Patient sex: F
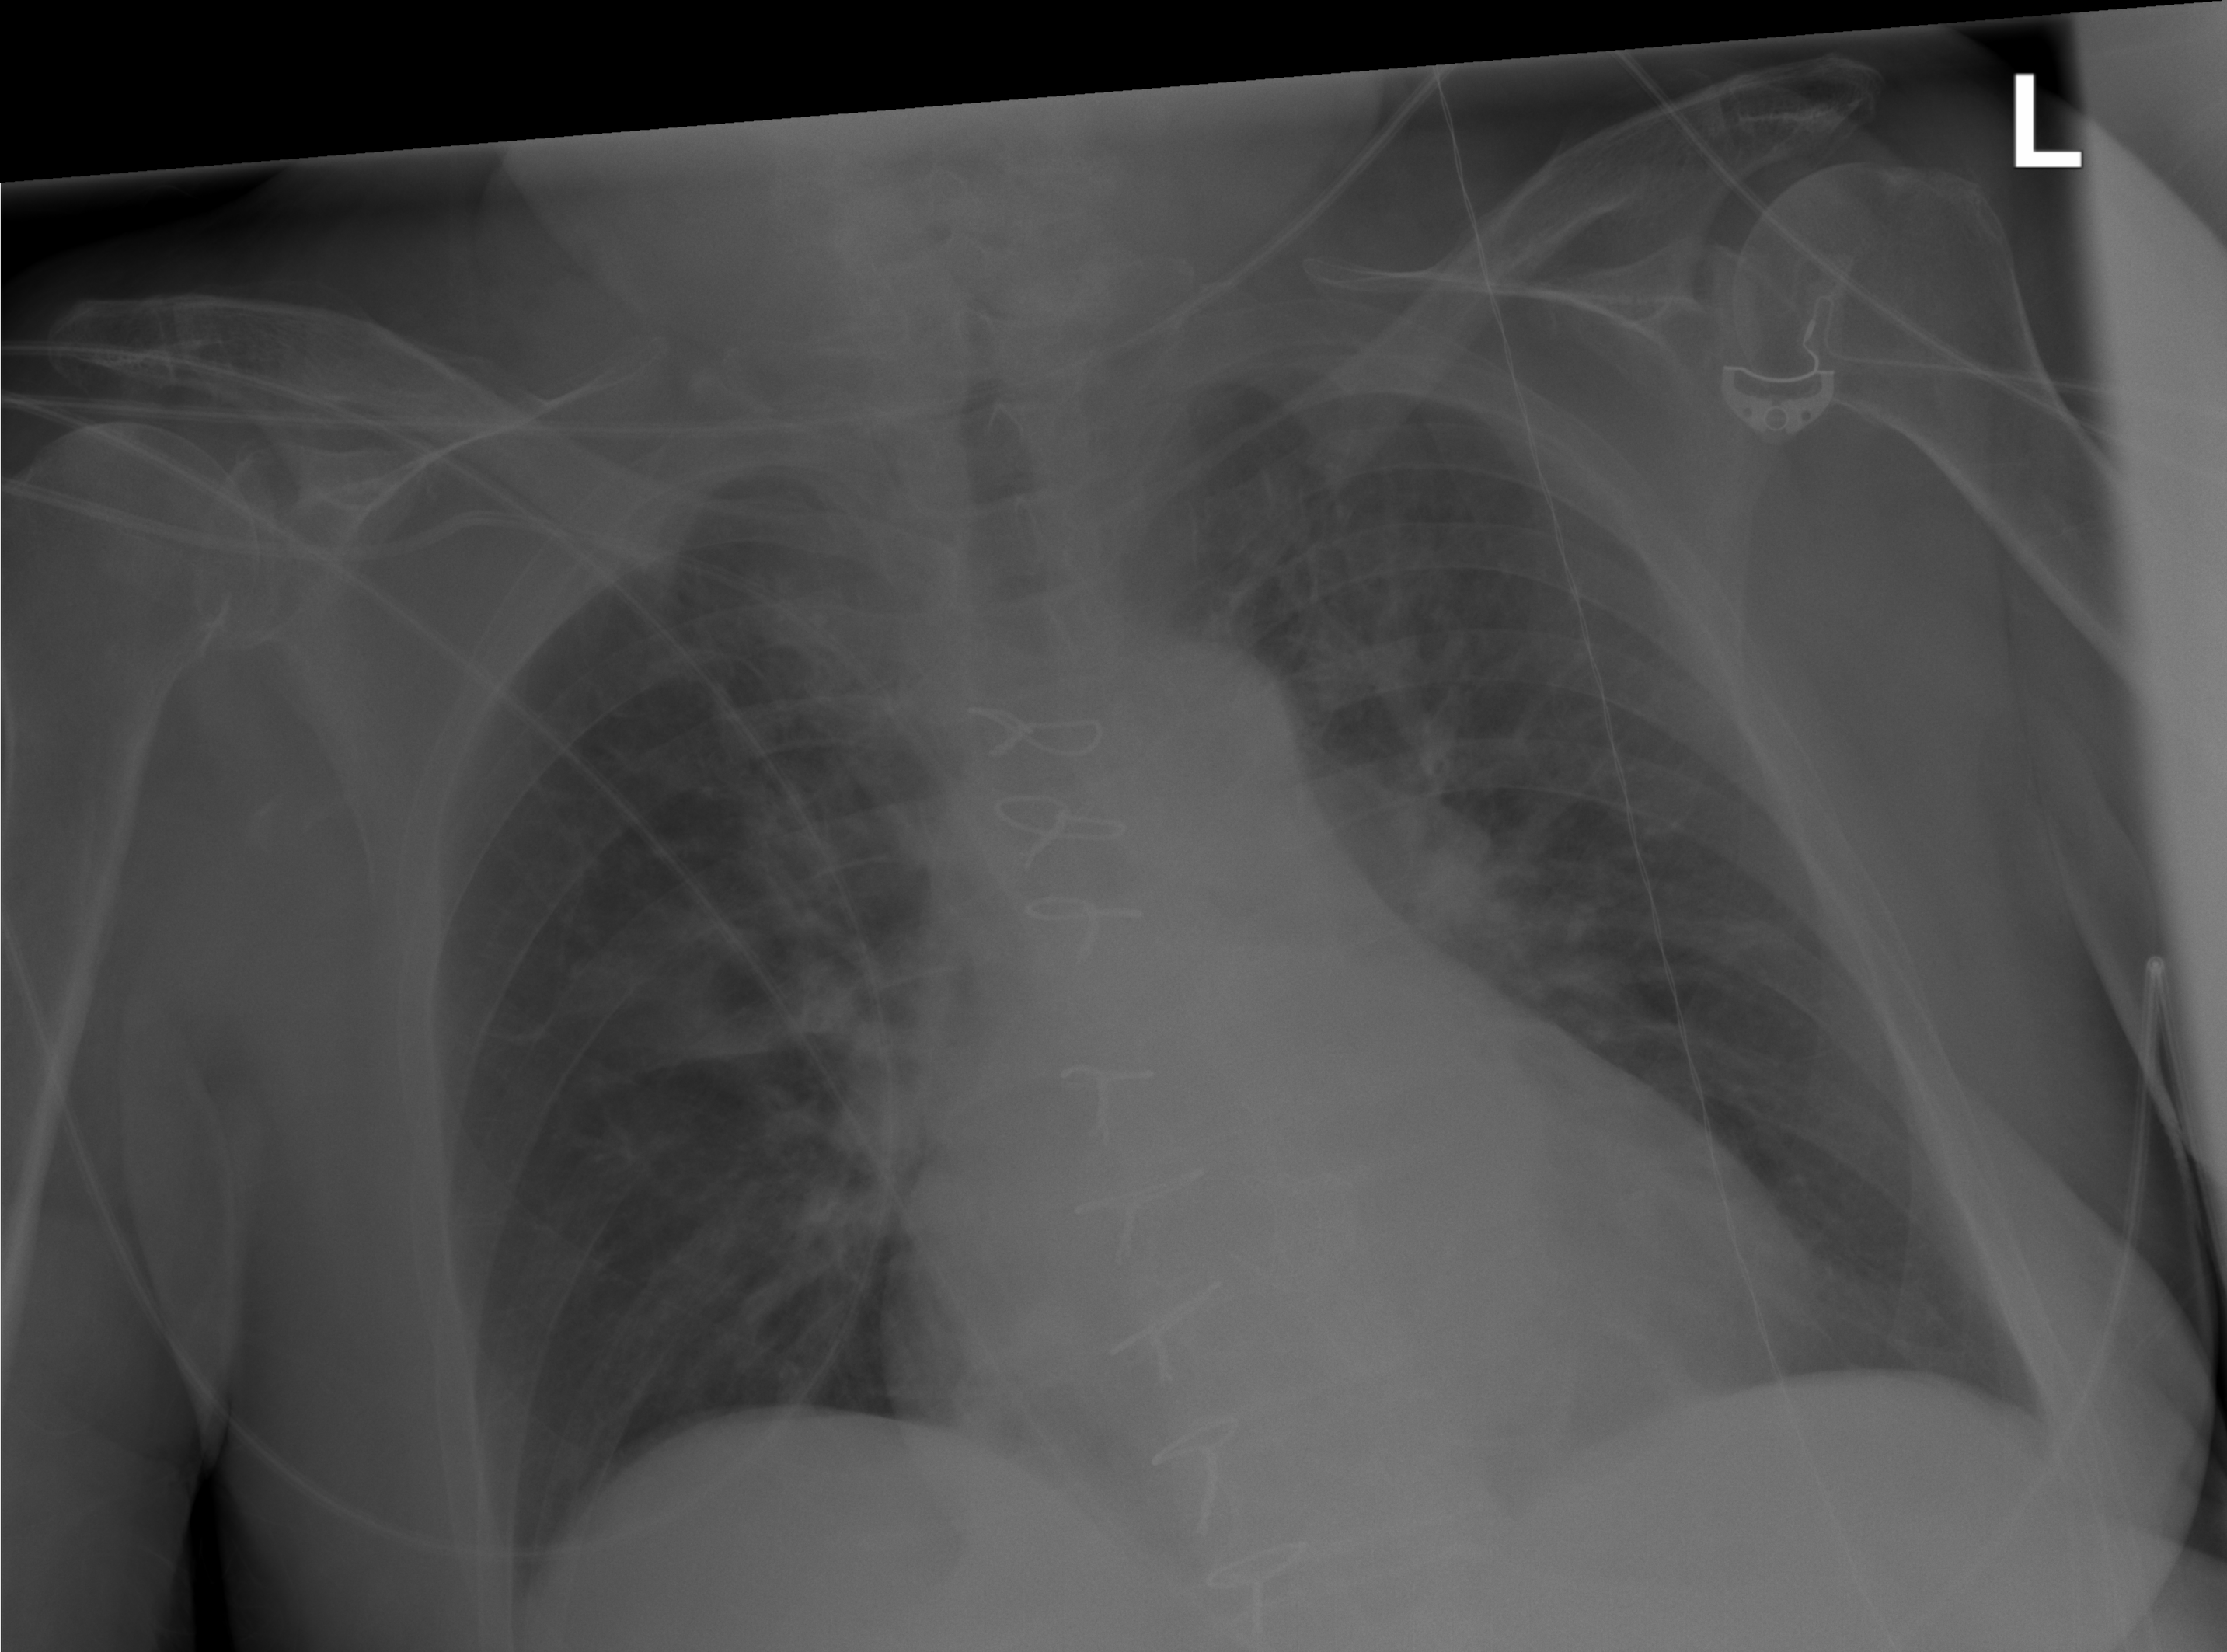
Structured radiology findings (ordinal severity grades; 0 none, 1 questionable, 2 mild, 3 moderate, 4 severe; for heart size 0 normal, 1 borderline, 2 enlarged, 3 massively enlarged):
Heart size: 2
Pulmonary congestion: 0
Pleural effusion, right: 0
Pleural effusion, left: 0
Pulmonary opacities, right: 1
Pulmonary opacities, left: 0
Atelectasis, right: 0
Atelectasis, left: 0